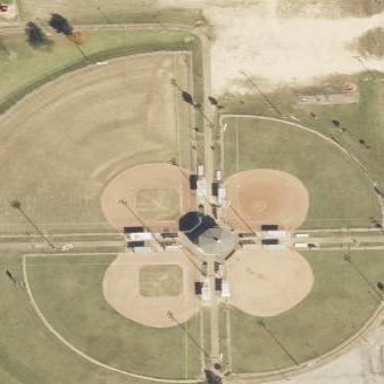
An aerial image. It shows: Softball pitch for leisure sports.